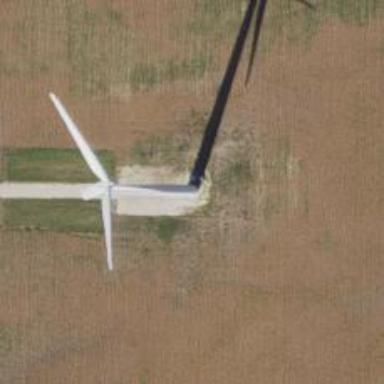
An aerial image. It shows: Wind generator powered by horizontal axis wind turbine.